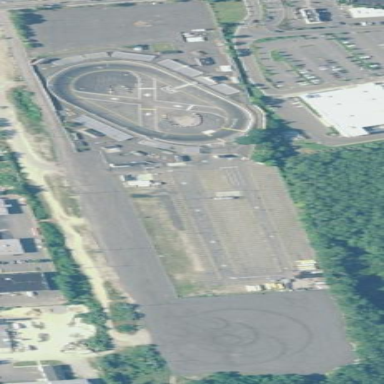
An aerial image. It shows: Motor sport raceway.